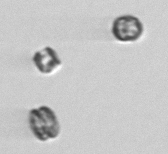
Label: Thalassiosira_sp_aff_mala